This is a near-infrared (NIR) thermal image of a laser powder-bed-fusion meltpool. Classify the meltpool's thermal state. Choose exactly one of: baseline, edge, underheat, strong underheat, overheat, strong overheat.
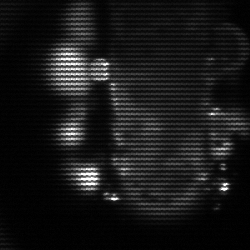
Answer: strong underheat